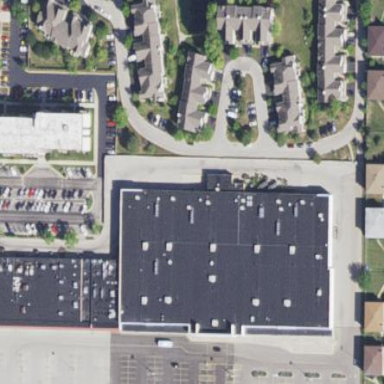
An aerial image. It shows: Retail building that houses garden center.